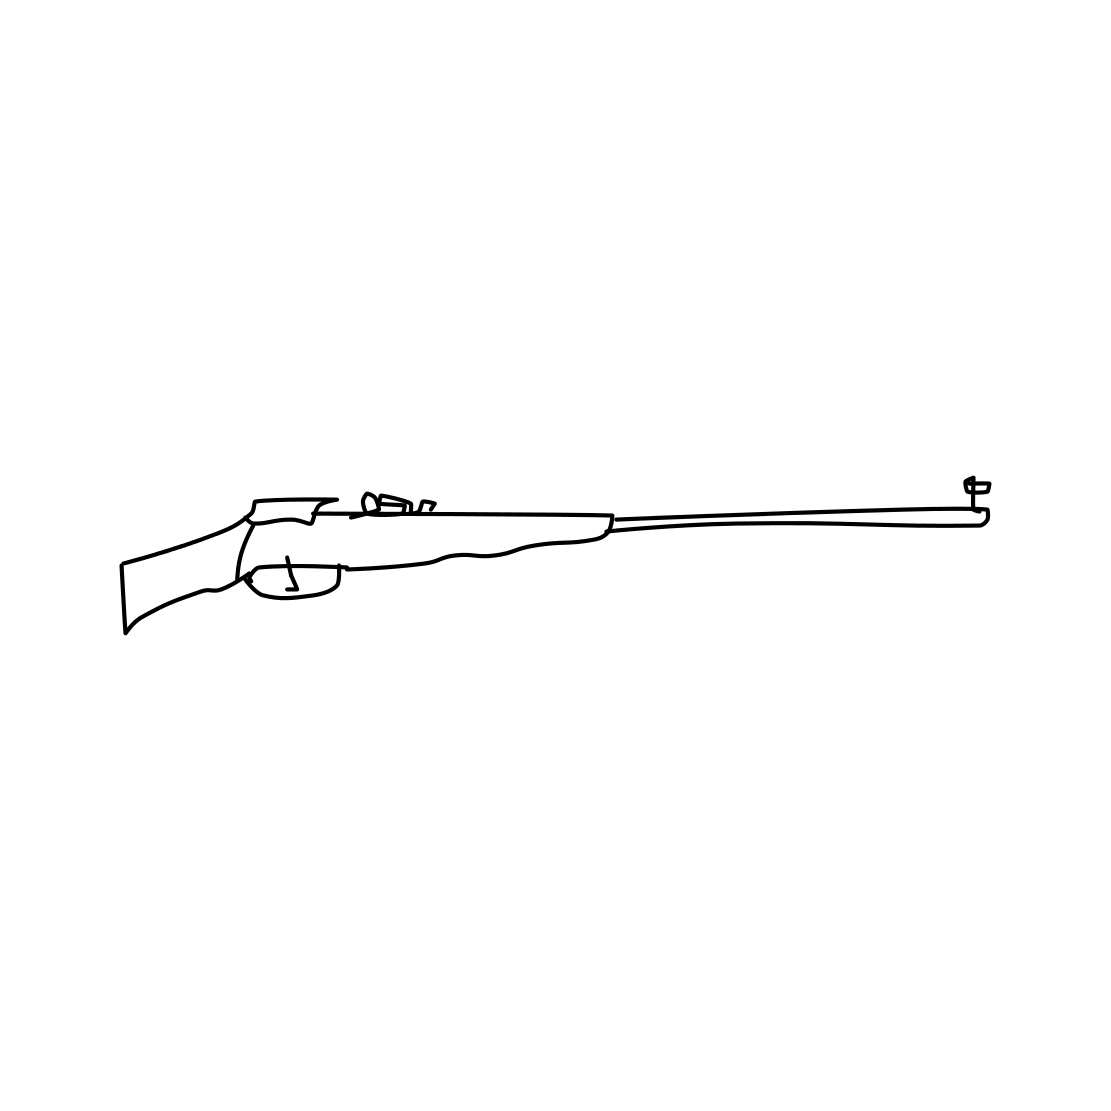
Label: rifle